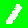
Digit: 1